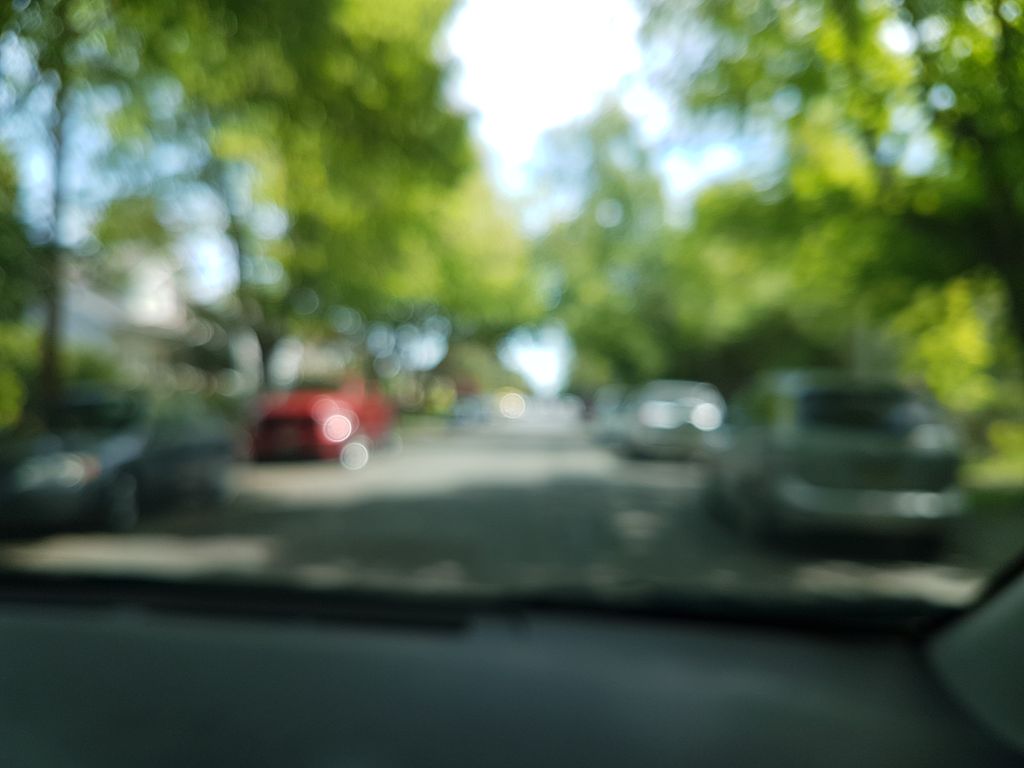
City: victoria